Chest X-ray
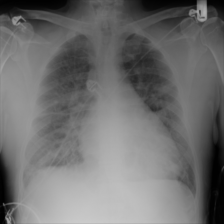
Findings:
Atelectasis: negative
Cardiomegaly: positive
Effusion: negative
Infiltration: negative
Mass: negative
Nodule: negative
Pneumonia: negative
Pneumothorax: negative
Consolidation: negative
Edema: negative
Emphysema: negative
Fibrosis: negative
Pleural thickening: negative
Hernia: negative